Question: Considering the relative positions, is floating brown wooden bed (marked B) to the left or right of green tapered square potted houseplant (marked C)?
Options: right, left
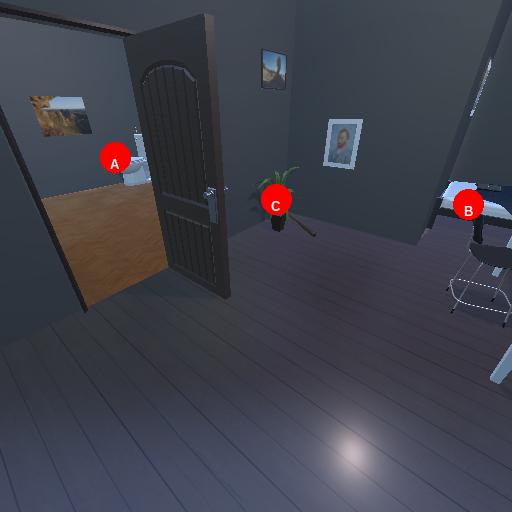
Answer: right